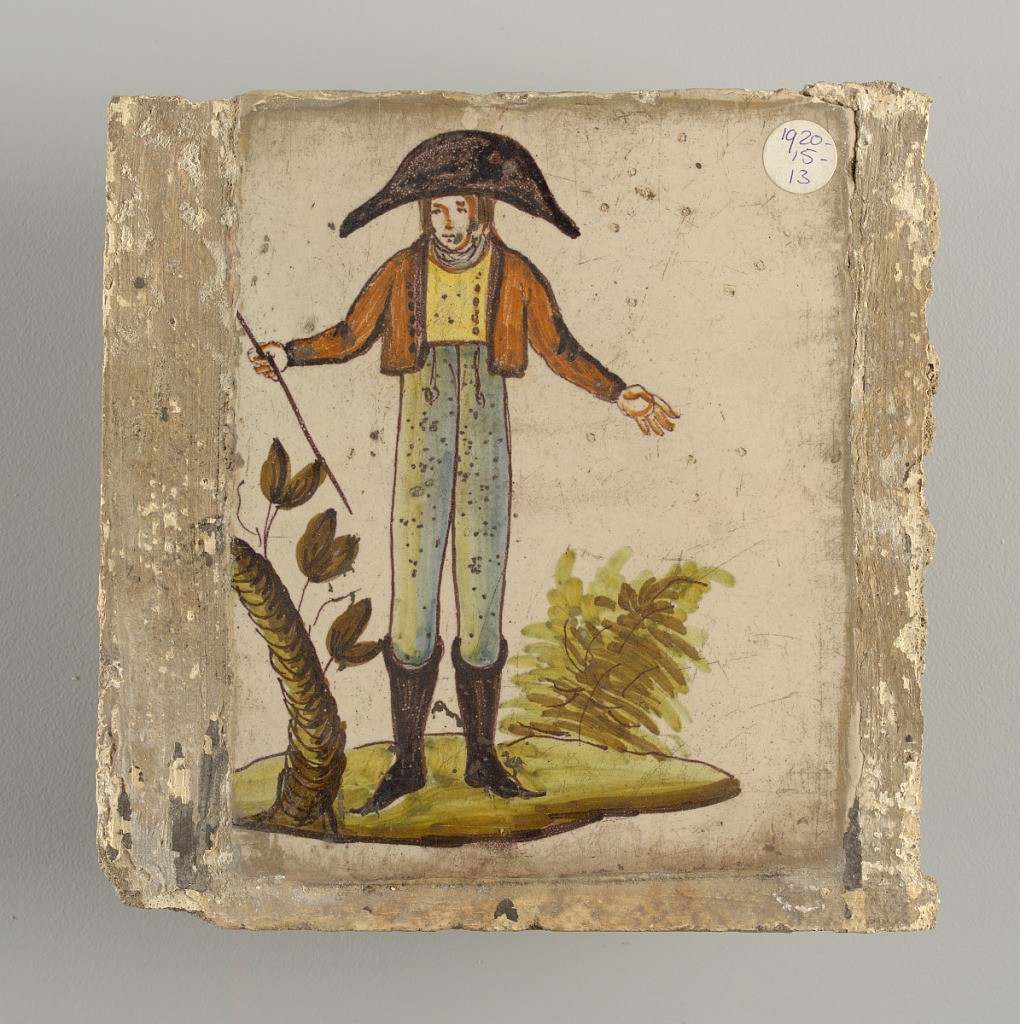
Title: Tile
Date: late 18th–early 19th century
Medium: Earthenware, glazed and high fired decorated
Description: Man in high boots, white breeches and brown jacket, wearing bicorn hat, and holding a stick in his right hand. Tree trunk with a few leaves at the left.